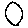
Label: circle